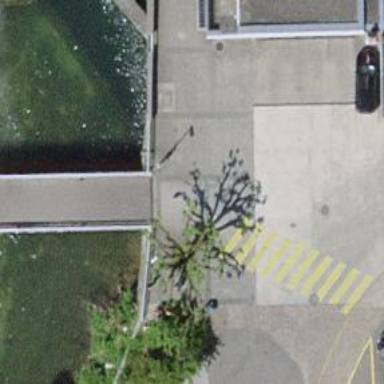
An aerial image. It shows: Path.